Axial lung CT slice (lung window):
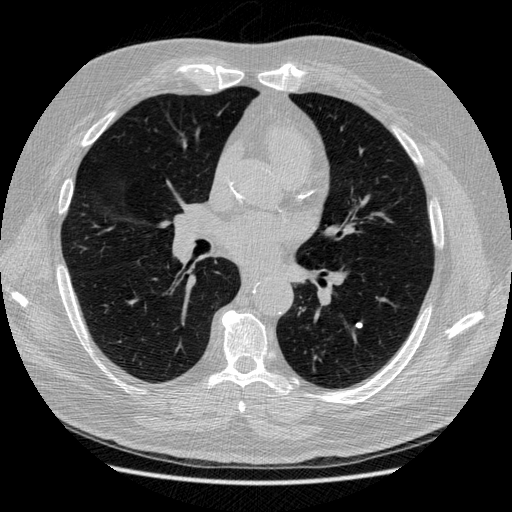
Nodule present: yes
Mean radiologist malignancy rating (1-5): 1